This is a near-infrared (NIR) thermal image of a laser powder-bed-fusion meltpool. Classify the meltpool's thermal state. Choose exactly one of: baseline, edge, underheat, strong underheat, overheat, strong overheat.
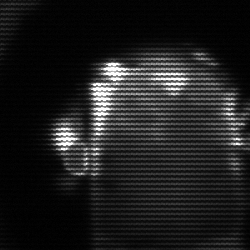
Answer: baseline